Question: Users, I'd like to have some tips for a ternaryplot ("vcd").
I have this dataframe:
'''
a <- c(0.1, 0.5, 0.5, 0.6, 0.2, 0, 0, 0.004166667, 0.45)
b <- c(0.75,0.5,0,0.1,0.2,0.951612903,0.918103448,0.7875,0.45)
c <- c(0.15,0,0.5,0.3,0.6,0.048387097,0.081896552,0.208333333,0.1)
d <- c(500,2324.90,2551.44,1244.50, 551.22,-644.20,-377.17,-100, 2493.04)
df <- data.frame(a, b, c, d)
'''
and I'm building a ternary plot:
'''
ternaryplot(df[,1:3], df$d)
'''
How can I map the continuous variable 'd', obtaining a result similar to this one?

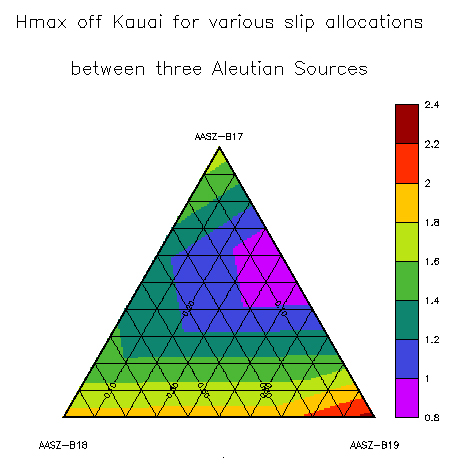
Answer: This is probably not the most elegant way to do this but it works (from scratch and without using 'ternaryplot' though: I couldn't figure out how to do it).
'''
a<- c (0.1, 0.5, 0.5, 0.6, 0.2, 0, 0, 0.004166667, 0.45)
b<- c (0.75,0.5,0,0.1,0.2,0.951612903,0.918103448,0.7875,0.45)
c<- c (0.15,0,0.5,0.3,0.6,0.048387097,0.081896552,0.208333333,0.1)
d<- c (500,2324.90,2551.44,1244.50, 551.22,-644.20,-377.17,-100, 2493.04)
df<- data.frame (a, b, c)
# First create the limit of the ternary plot:
plot(NA,NA,xlim=c(0,1),ylim=c(0,sqrt(3)/2),asp=1,bty="n",axes=F,xlab="",ylab="")
segments(0,0,0.5,sqrt(3)/2)
segments(0.5,sqrt(3)/2,1,0)
segments(1,0,0,0)
text(0.5,(sqrt(3)/2),"c", pos=3)
text(0,0,"a", pos=1)
text(1,0,"b", pos=1)
# The biggest difficulty in the making of a ternary plot is to transform triangular coordinates into cartesian coordinates, here is a small function to do so:
tern2cart <- function(coord){
coord[1]->x
coord[2]->y
coord[3]->z
x+y+z -> tot
x/tot -> x # First normalize the values of x, y and z
y/tot -> y
z/tot -> z
(2*y + z)/(2*(x+y+z)) -> x1 # Then transform into cartesian coordinates
sqrt(3)*z/(2*(x+y+z)) -> y1
return(c(x1,y1))
}
# Apply this equation to each set of coordinates
t(apply(df,1,tern2cart)) -> tern
# Intrapolate the value to create the contour plot
resolution <- 0.001
require(akima)
interp(tern[,1],tern[,2],z=d, xo=seq(0,1,by=resolution), yo=seq(0,1,by=resolution)) -> tern.grid
# And then plot:
image(tern.grid,breaks=c(-1000,0,500,1000,1500,2000,3000),col=rev(heat.colors(6)),add=T)
contour(tern.grid,levels=c(-1000,0,500,1000,1500,2000,3000),add=T)
points(tern,pch=19)
'''